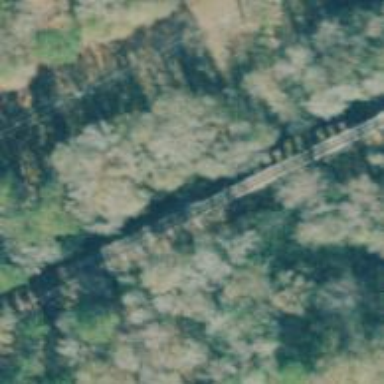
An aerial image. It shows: Railway track used for transporting aggregate freight.